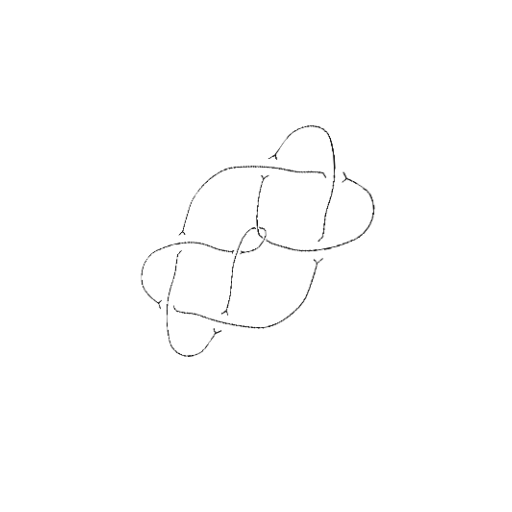
Crossing number: 9